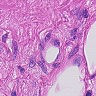
Metastatic tissue present: no